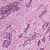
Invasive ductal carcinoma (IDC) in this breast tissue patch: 1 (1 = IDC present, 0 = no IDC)